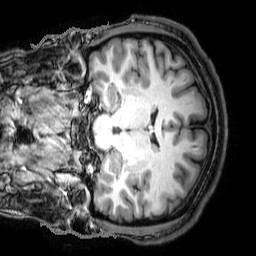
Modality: T1w
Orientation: sagittal
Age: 19
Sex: male
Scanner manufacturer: philips
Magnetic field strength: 3 T
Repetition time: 8.121 s
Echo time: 3.727 s